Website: macys
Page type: gifting
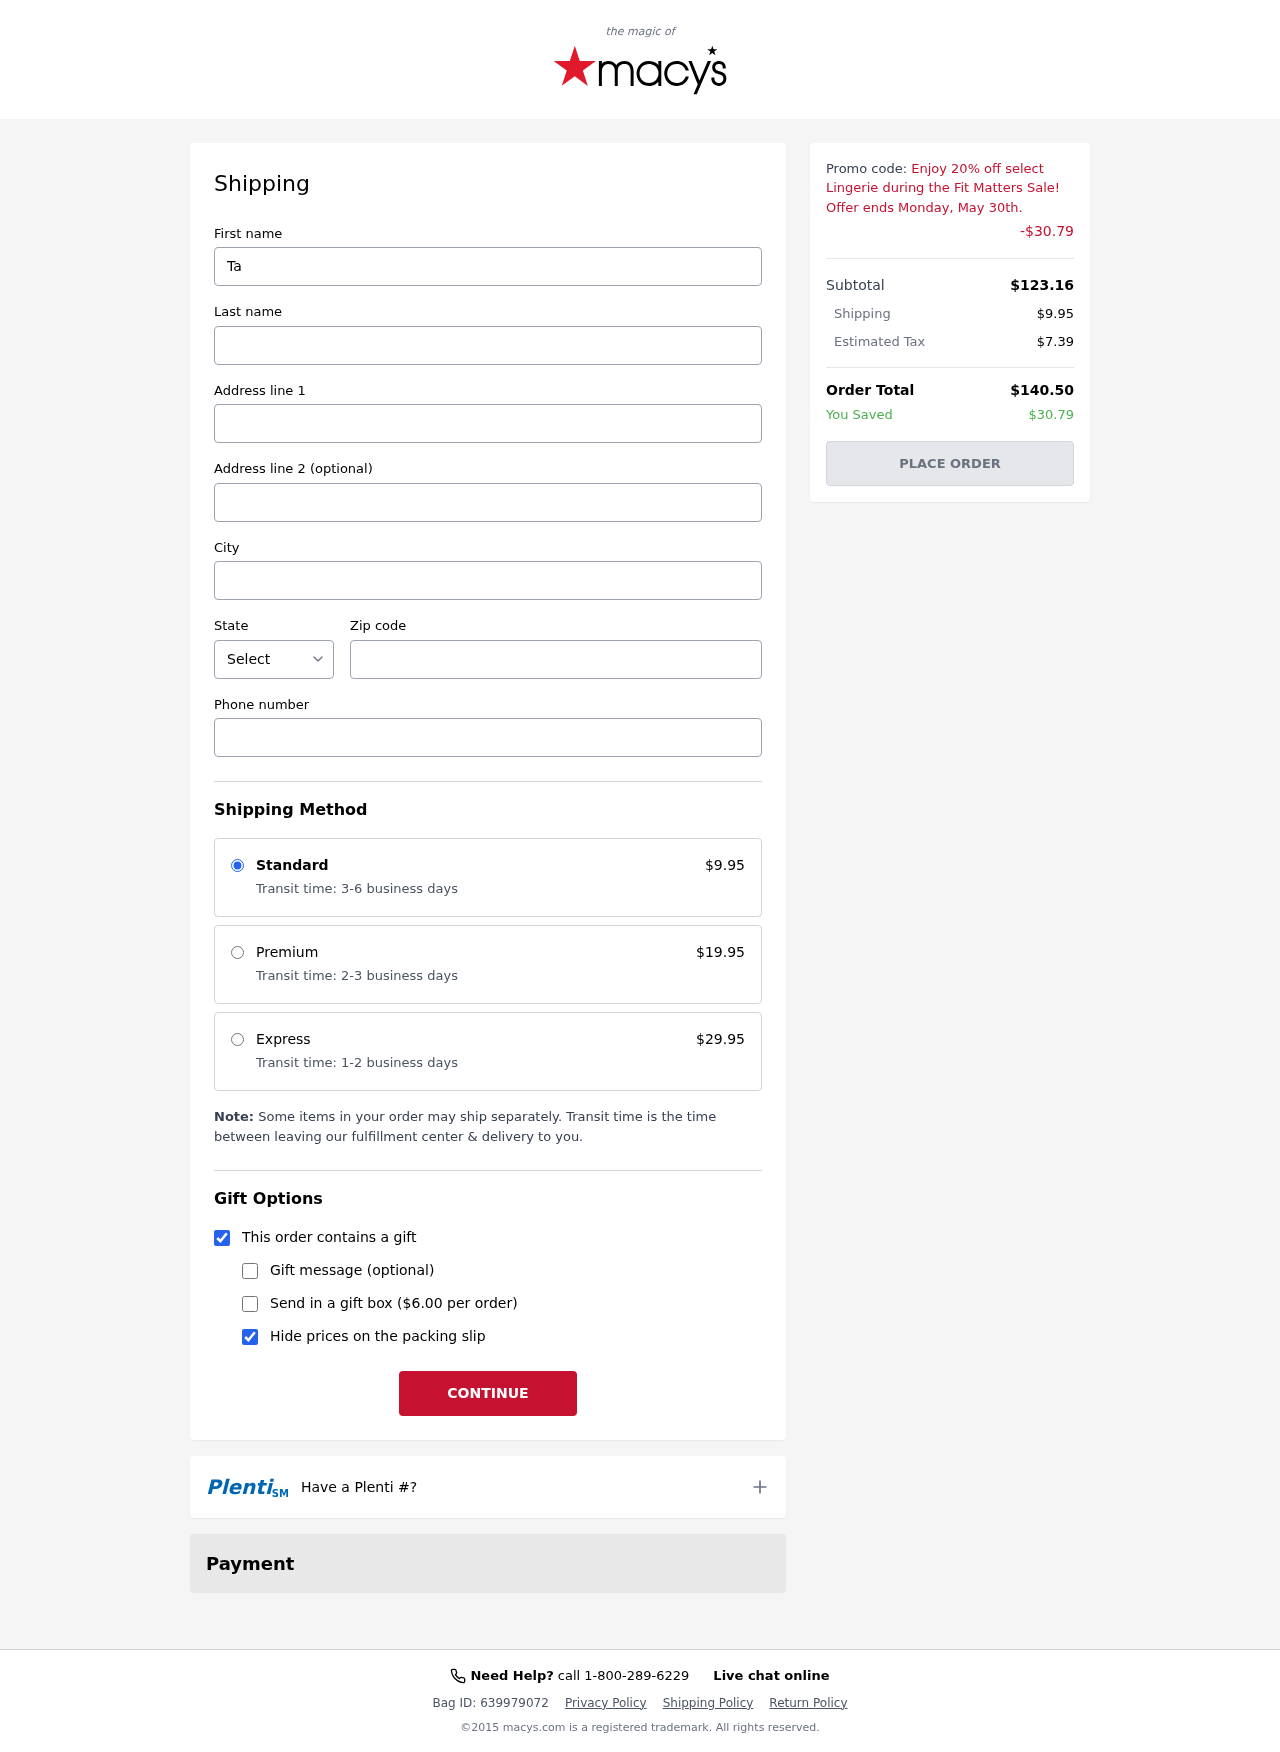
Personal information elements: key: PII_CITY
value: New Christopherside
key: PII_FIRSTNAME
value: Taylor
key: PII_LASTNAME
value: Horton
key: PII_PHONE
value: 3534595874
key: PII_POSTCODE
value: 21057
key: PII_STATE_ABBR
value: AS
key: PII_STREET
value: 826 Yang Common Apt. 397
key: PII_STREET2
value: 3440 Christopher Common
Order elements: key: ORDER_SHIPPING_COST
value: $9.95
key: ORDER_DISCOUNT
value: -$30.79
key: ORDER_SUBTOTAL
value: $123.16
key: ORDER_TAX
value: $7.39
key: ORDER_TOTAL
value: $140.50
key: ORDER_SAVINGS
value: $30.79